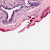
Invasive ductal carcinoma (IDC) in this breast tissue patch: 0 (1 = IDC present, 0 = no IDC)